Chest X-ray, PA view. Patient: 58 years old, sex M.
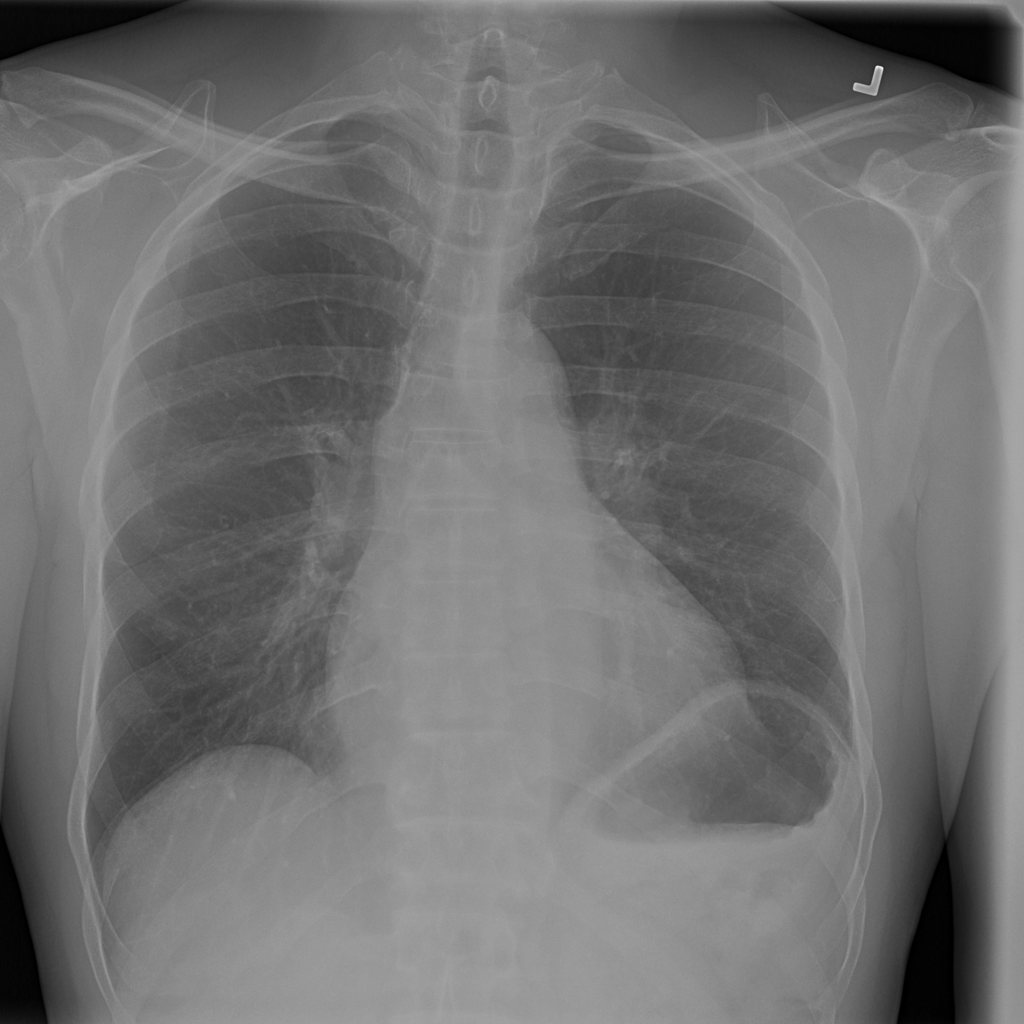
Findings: No Finding